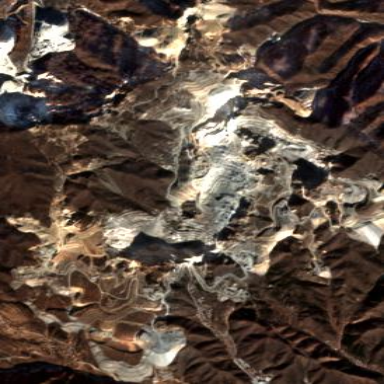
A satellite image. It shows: Quarry area.